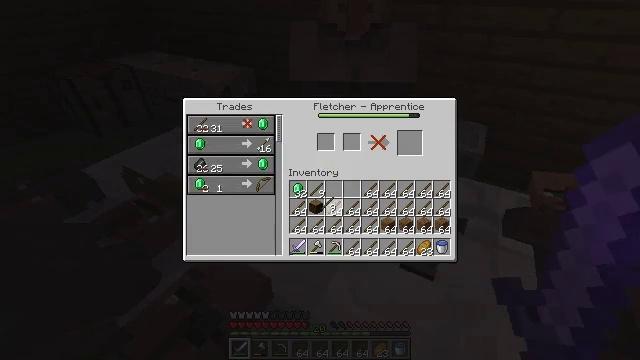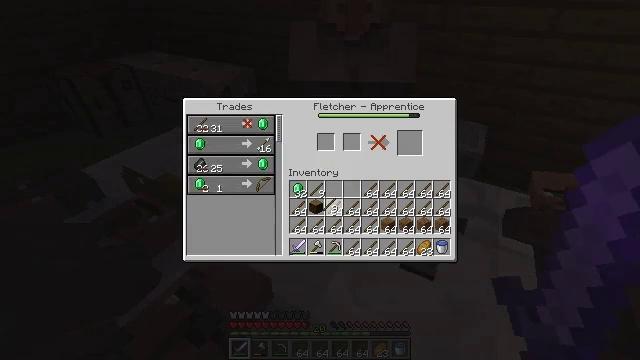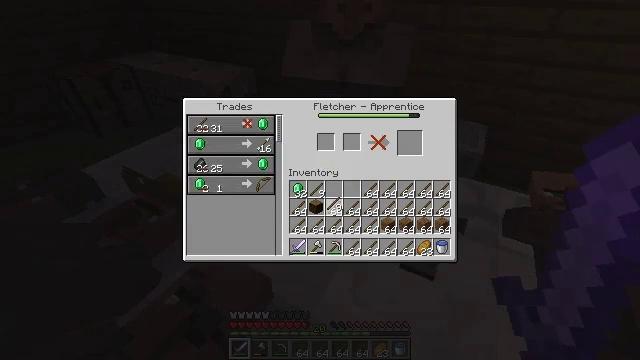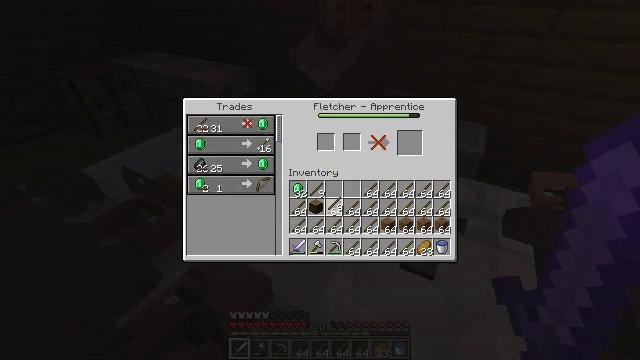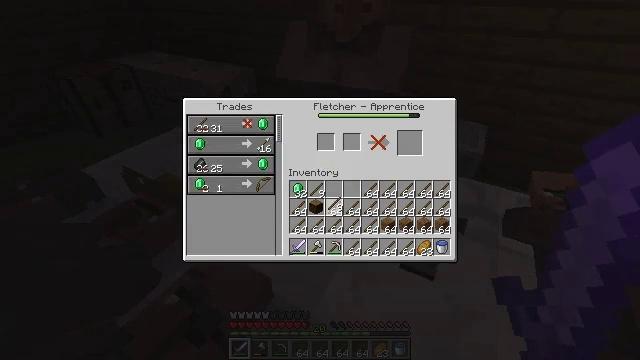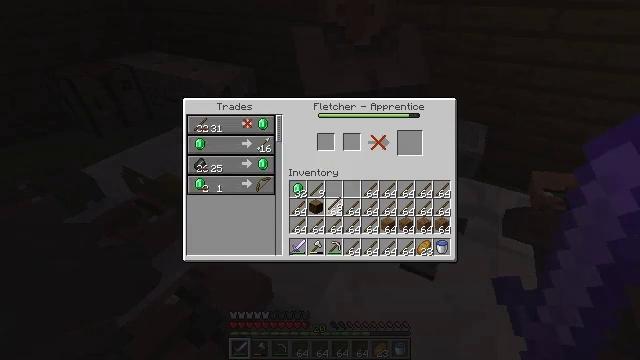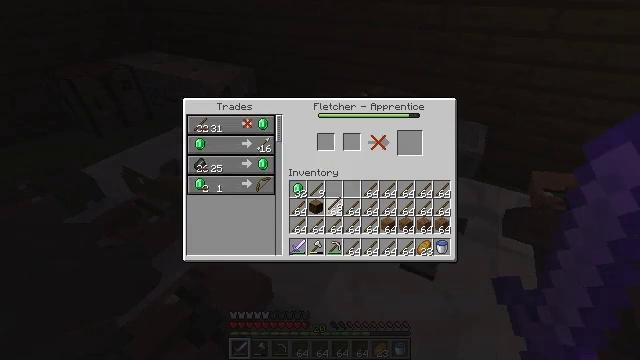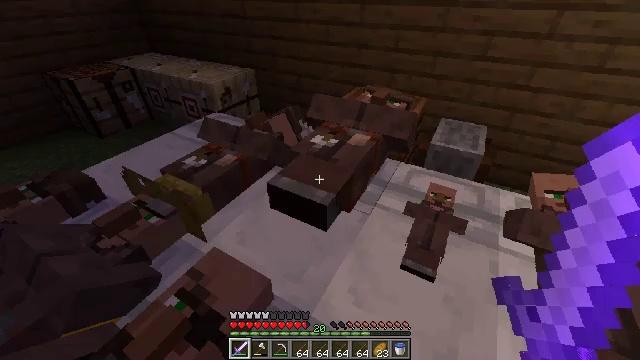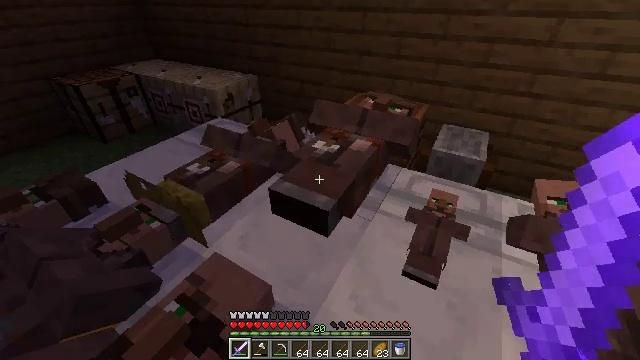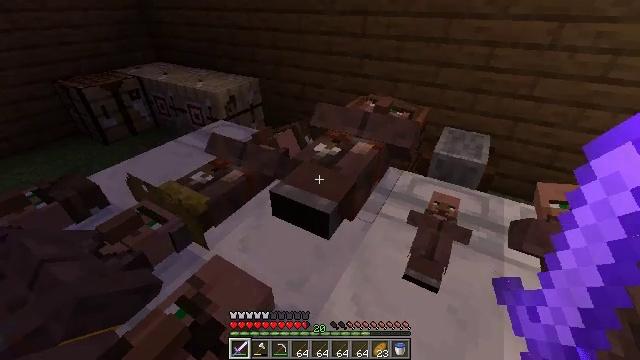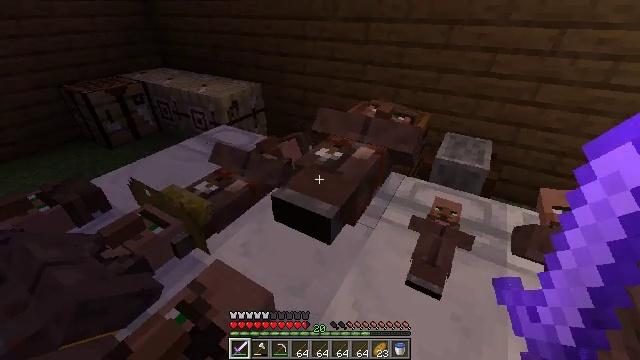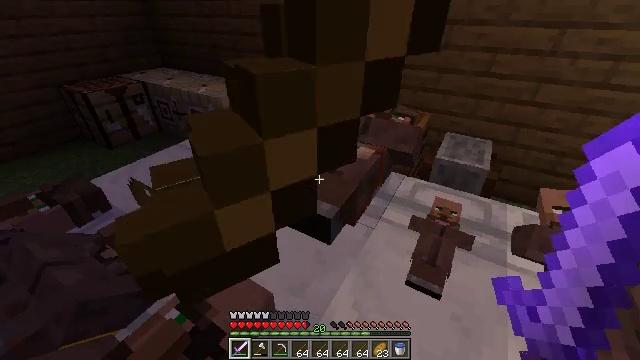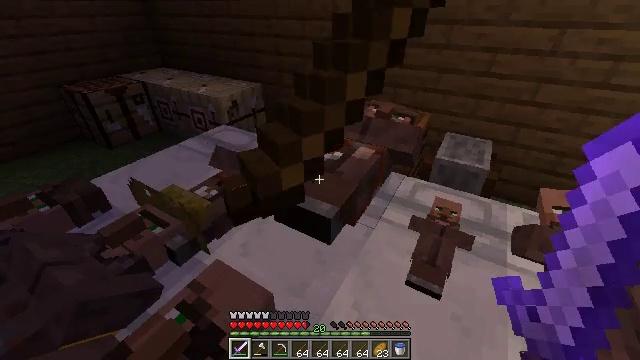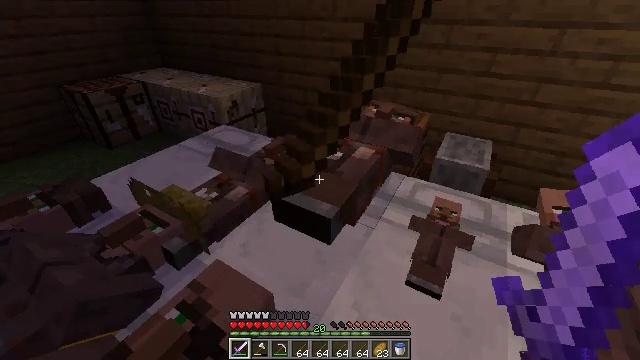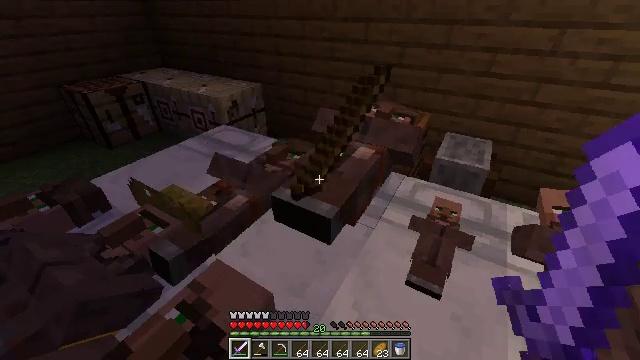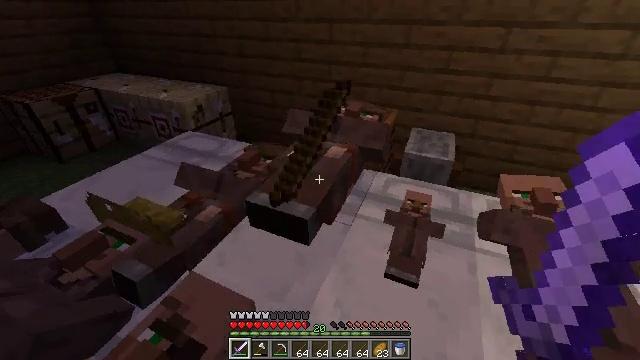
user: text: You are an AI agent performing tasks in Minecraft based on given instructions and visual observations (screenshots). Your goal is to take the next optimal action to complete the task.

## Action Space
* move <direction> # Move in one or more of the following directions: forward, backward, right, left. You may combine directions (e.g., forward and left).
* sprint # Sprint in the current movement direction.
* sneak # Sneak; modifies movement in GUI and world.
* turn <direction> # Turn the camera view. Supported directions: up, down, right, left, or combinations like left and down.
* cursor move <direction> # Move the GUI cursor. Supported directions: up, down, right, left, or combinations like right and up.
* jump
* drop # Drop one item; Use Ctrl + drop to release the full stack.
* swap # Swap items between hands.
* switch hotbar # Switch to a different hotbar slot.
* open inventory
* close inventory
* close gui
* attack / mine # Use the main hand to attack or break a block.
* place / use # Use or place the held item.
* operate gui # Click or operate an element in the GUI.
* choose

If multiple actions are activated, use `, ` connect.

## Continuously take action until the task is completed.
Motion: motion action
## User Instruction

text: Break the white bed to relocate it.
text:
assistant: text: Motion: choose
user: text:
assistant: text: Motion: no_op
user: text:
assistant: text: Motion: no_op
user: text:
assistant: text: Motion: no_op
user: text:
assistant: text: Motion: no_op
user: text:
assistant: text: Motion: no_op
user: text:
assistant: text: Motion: close inventory
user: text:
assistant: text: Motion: turn up, close inventory
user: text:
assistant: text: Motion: close inventory
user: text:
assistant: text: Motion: turn up
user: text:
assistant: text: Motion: no_op
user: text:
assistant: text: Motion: no_op
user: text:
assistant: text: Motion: no_op
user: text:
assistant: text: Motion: no_op
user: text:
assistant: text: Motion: turn right
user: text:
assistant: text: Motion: turn right and up
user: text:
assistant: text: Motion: move forward, turn up
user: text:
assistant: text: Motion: move forward
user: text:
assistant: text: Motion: move forward, turn left
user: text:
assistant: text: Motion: move forward, turn left and down
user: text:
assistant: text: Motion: turn left and down
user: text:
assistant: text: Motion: turn left and down, use / place
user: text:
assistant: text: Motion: turn down, use / place
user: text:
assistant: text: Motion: use / place
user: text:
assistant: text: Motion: use / place
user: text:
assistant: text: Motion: turn right, use / place
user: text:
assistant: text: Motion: no_op
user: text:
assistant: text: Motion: turn right
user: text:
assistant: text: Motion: turn right
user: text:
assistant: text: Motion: no_op